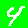
Digit: 4